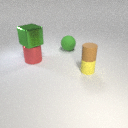
large green metal cube above large red metal cylinder